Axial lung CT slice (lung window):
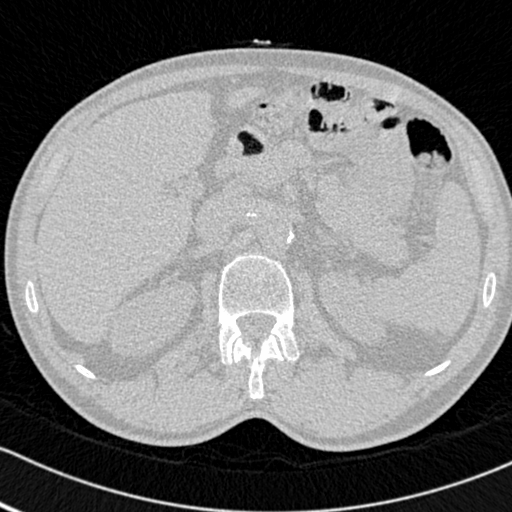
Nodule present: no